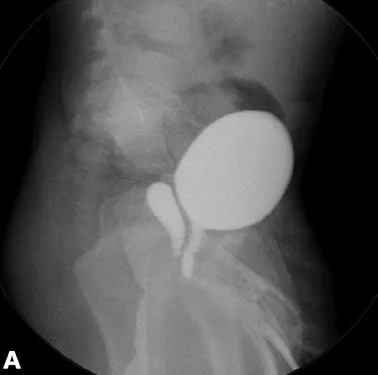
The retrograde urethrography demonstrates large prostatic utricle extending over bladderneck (IKOMA Grade 2).
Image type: radiology (x_ray)